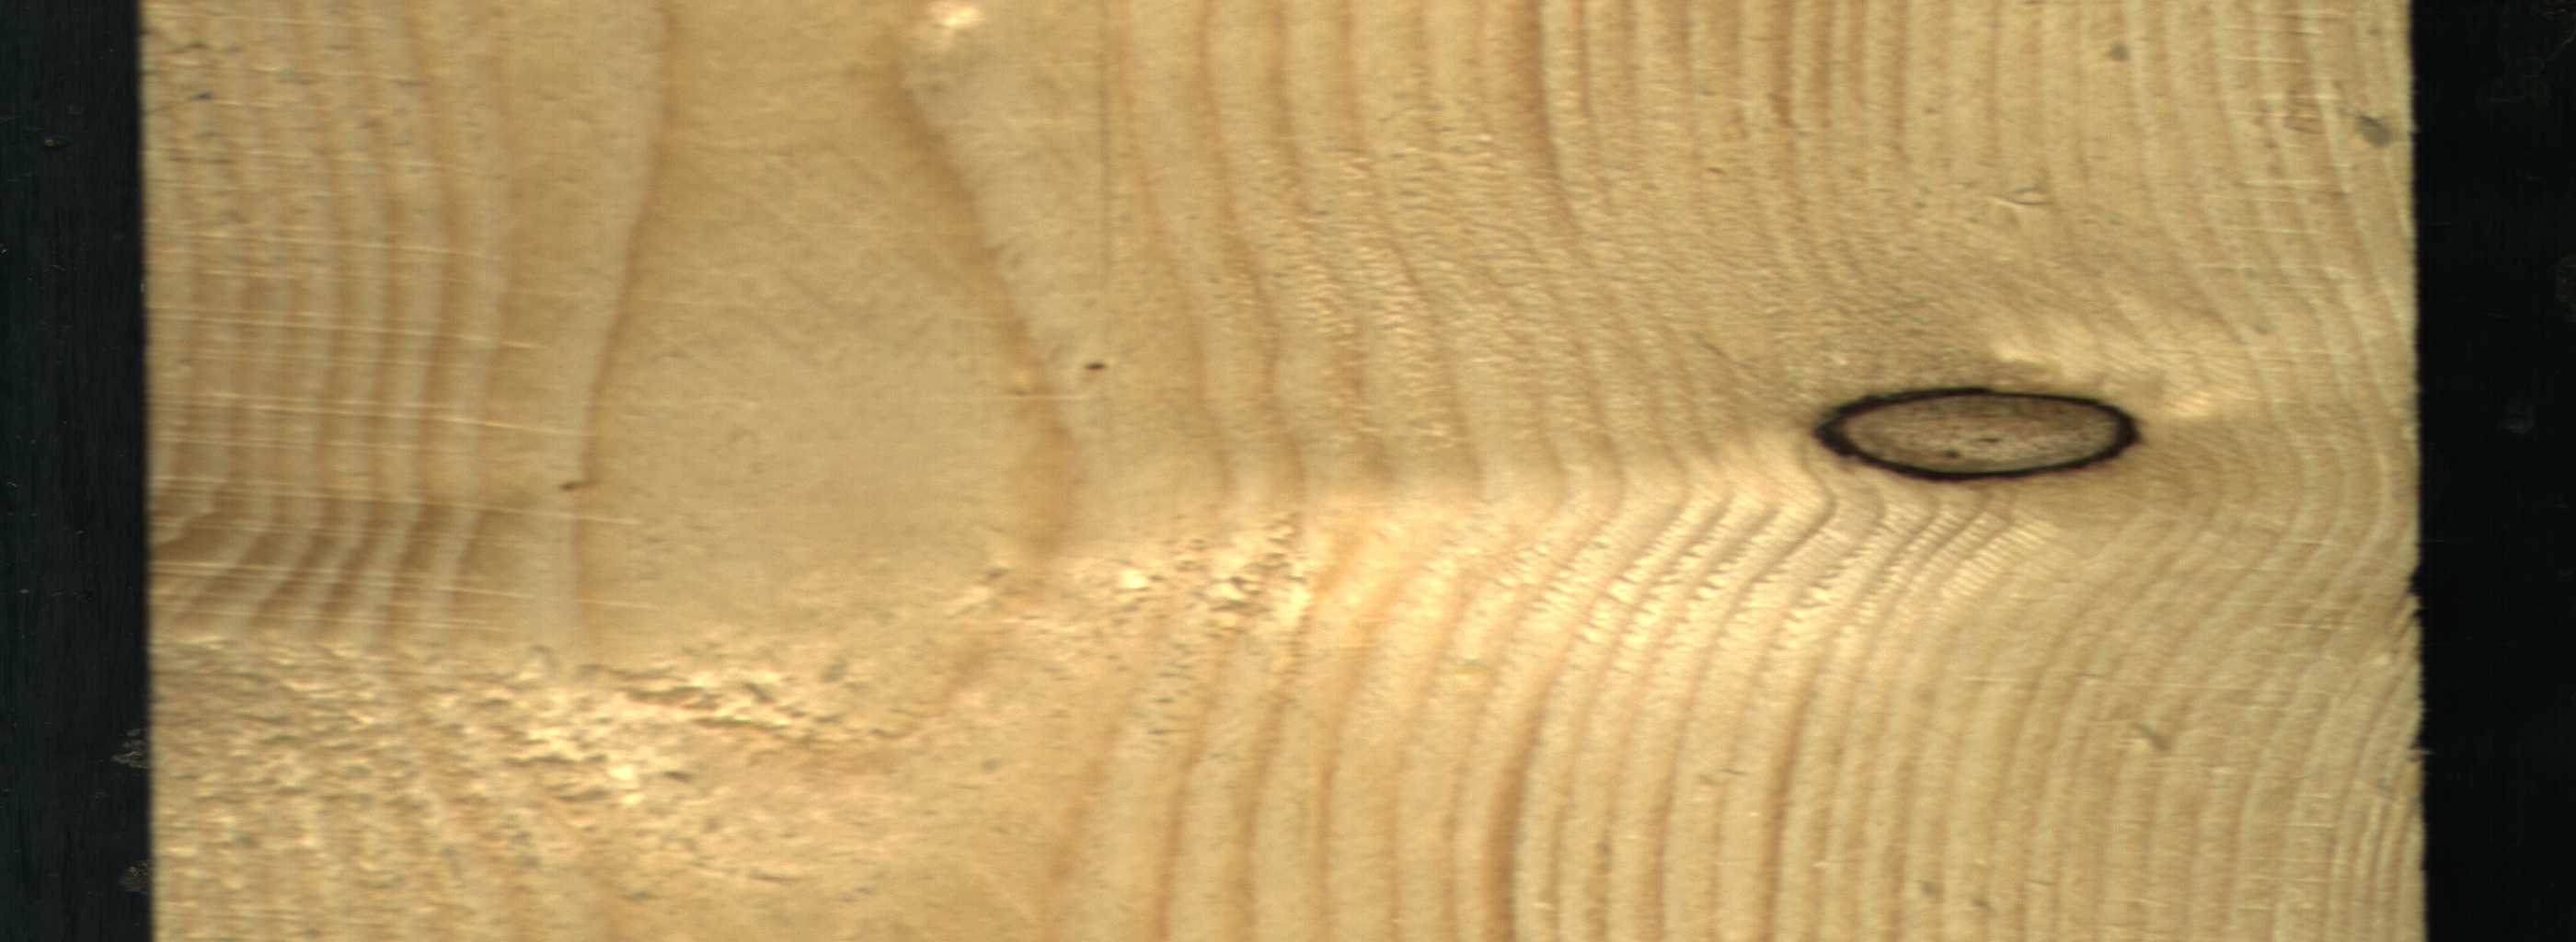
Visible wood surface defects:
Dead_Knot